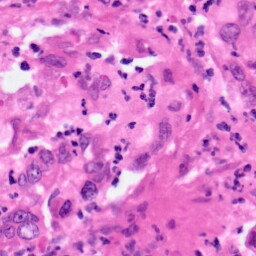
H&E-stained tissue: Pancreatic